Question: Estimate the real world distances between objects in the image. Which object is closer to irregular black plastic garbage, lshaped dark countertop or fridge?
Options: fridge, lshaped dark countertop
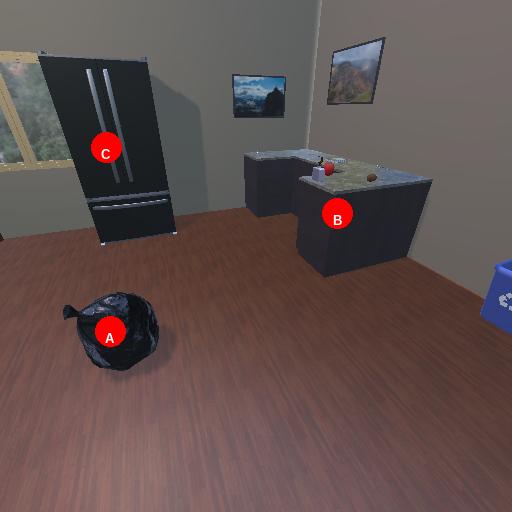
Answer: fridge